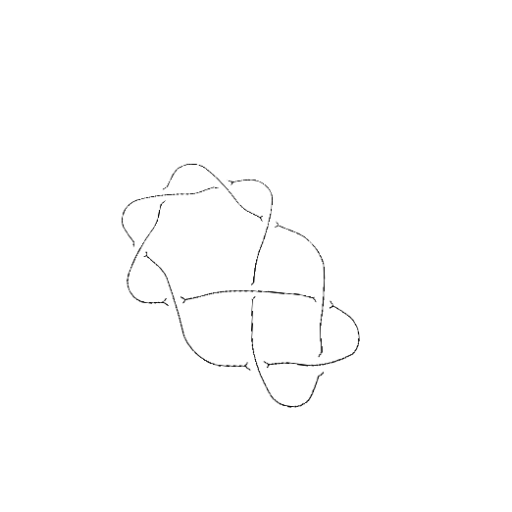
Crossing number: 9